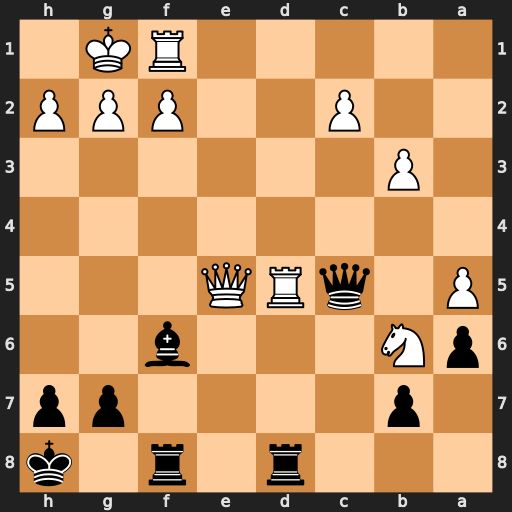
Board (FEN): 3r1r1k/1p4pp/pN3b2/P1qRQ3/8/1P6/2P2PPP/5RK1
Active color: b
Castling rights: -
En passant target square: -
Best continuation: Bxe5 Rxc5 Bd4 Rd5 Bxb6 Rxd8 Bxd8